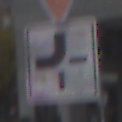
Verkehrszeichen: VerlaufVorfahrtsstrasse2
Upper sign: VorfahrtGewaehren
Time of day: MorningAfternoon
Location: Outdoor (Urban)
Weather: Overcast
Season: NotSpecified
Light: Natural